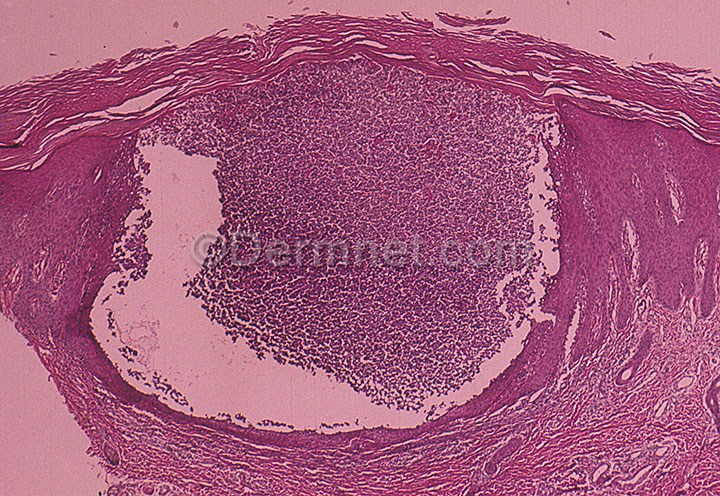
Disease: Psoriasis pictures Lichen Planus and related diseases